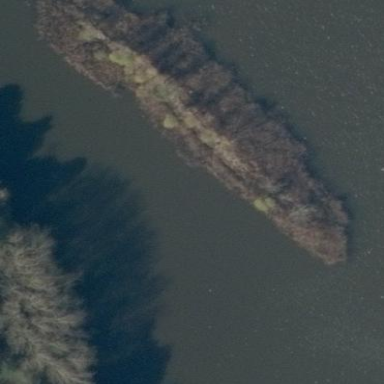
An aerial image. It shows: Islet surrounded by woodland.